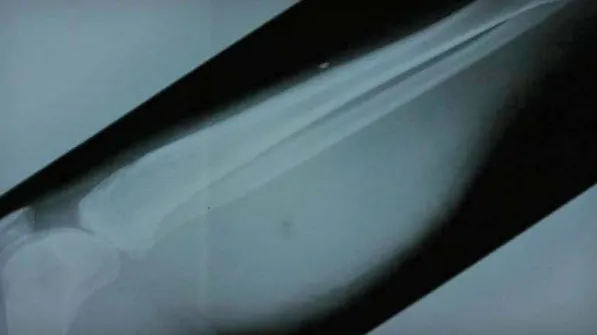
Plain X ray of the leg (Case 1) showing the massive soft tissue swelling of calf.
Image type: radiology (x_ray)